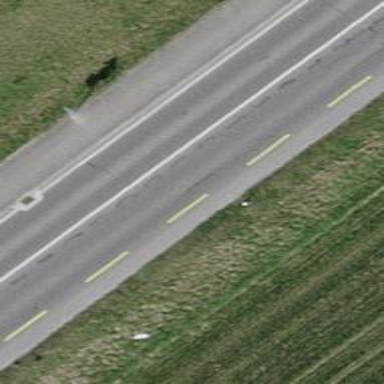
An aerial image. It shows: There is primary highway with cycle track on the left side.